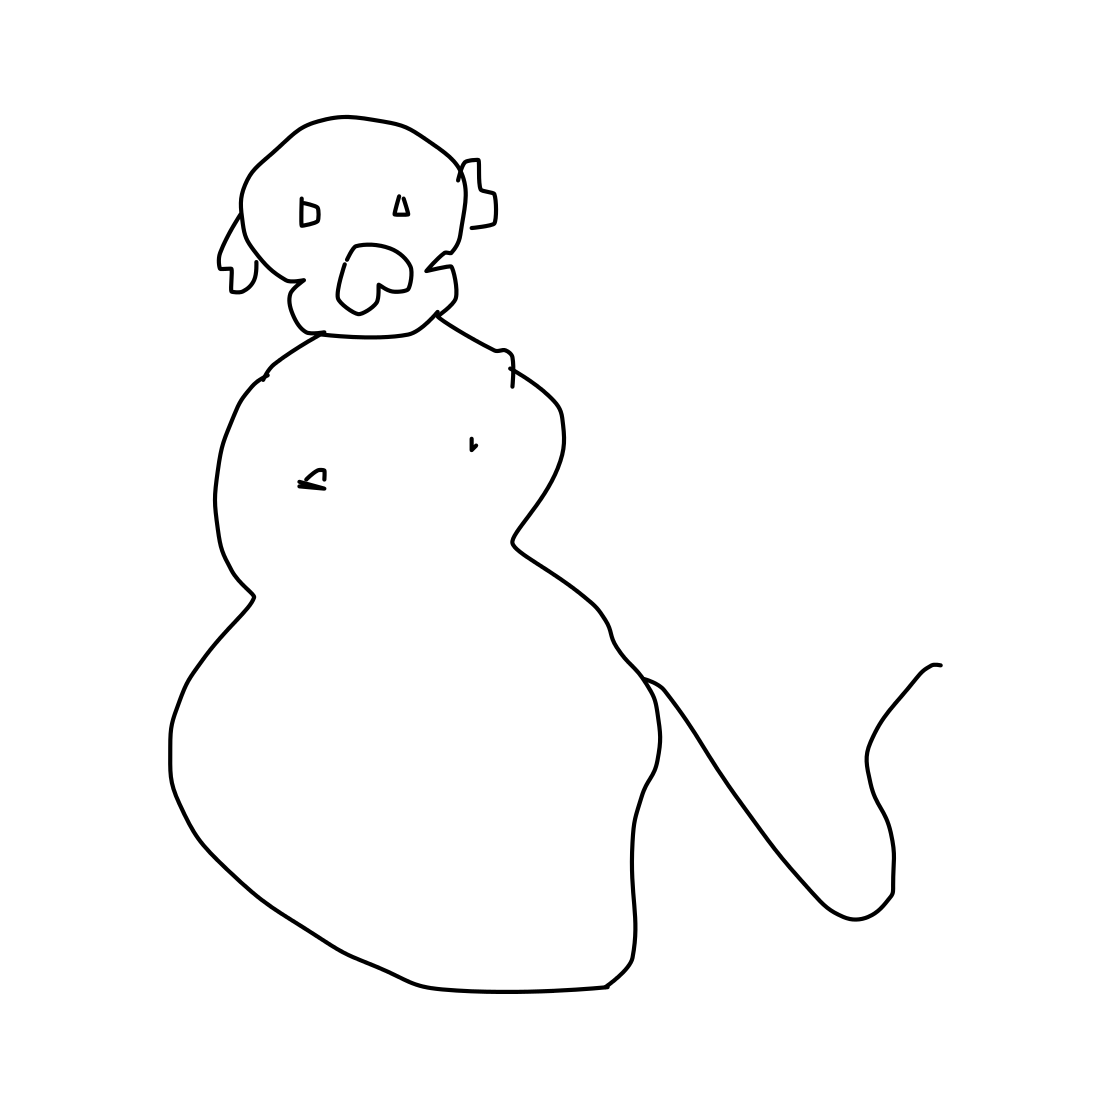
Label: monkey